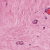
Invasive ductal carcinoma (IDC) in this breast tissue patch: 0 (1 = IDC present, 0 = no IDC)